Current action and preconditions to check: trajectory_clear

Your task: For each precondition in the list above, predict whether it will hold at this action.

Consider the current scene as observed from the mobile robot's camera, and analyze the predicted future states of all dynamic agents (e.g., people, animals, vehicles, or any moving entities) within the NEXT SECOND.

IMPORTANT: Only answer "very likely" if you are absolutely certain—based on strong, clear evidence—that a dynamic agent will violate the precondition in the predicted future state. Do NOT answer "very likely" for unlikely, ambiguous, or low-probability risks.

Ask yourself for each precondition: Is there a high probability, with clear and convincing evidence, that the predicted future states of any dynamic agent will interfere with the predicted future state of the currently executing action within the NEXT SECOND, causing that precondition to fail?

Assess the risk level based on these predictions. Use "likely" or "very likely" if motions create a clear risk of interference.

Use "neutral" or "improbable" if agents are nearby but their predicted paths are clearly diverging or non-conflicting.

Failure Risk Categories: "very improbable", "improbable", "neutral", "likely", "very likely"

Answer Format: Output ONLY the probability_of_failure value from these categories: "very improbable", "improbable", "neutral", "likely", "very likely"

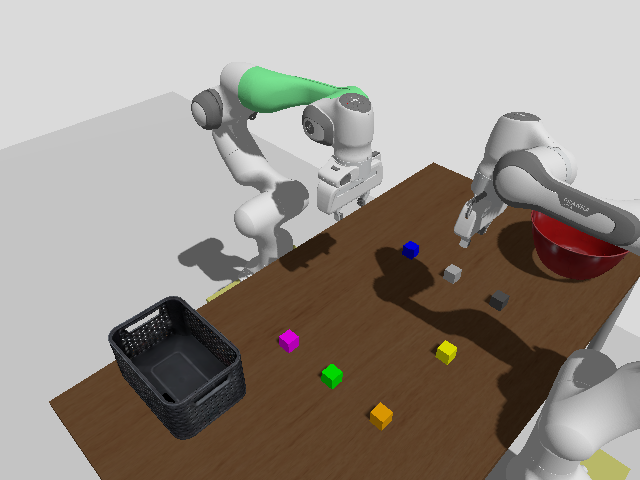

Answer: improbable